Question: I'm trying to create a list of fonts for the user to choose from. I'm doing this by using the <URL> function but unfortunately, the list of returned fonts is much too long. There are many extra fonts that seem frivolous, duplicate, for a different language, or otherwise undesirable to display to the user. My screenshot best illustrates the junk I am trying to filter out.
My code for calling 'EnumFontFamiliesEx' looks like this:
'''
LOGFONT lf;
memset(&lf, 0, sizeof(lf));
lf.lfCharSet = DEFAULT_CHARSET;
// screenDC is result of CreateCompatibleDC(NULL)
EnumFontFamiliesEx(screenDC, &lf, GetFontsCallback, NULL, 0);
'''
The resulting list looks like this, after sorting alphabetically and removing fonts with duplicate face names:

As you can see, the 'ChooseFont' font common dialog is displaying a very reasonable list of fonts that is user-friendly and makes sense. On the other hand, my code displays a long list of extra fonts: fonts that start with "@" (why? what are they even for?), 3 extra variants of Arial font, and several other fonts of unknown purpose like Aheroni, Andalus, Angsana New, AngsanaUPC, and so on. It's insane.
How do I filter the list of fonts returned by 'EnumFontFamiliesEx' so that it matches the list shown in the 'ChooseFont' dialog?
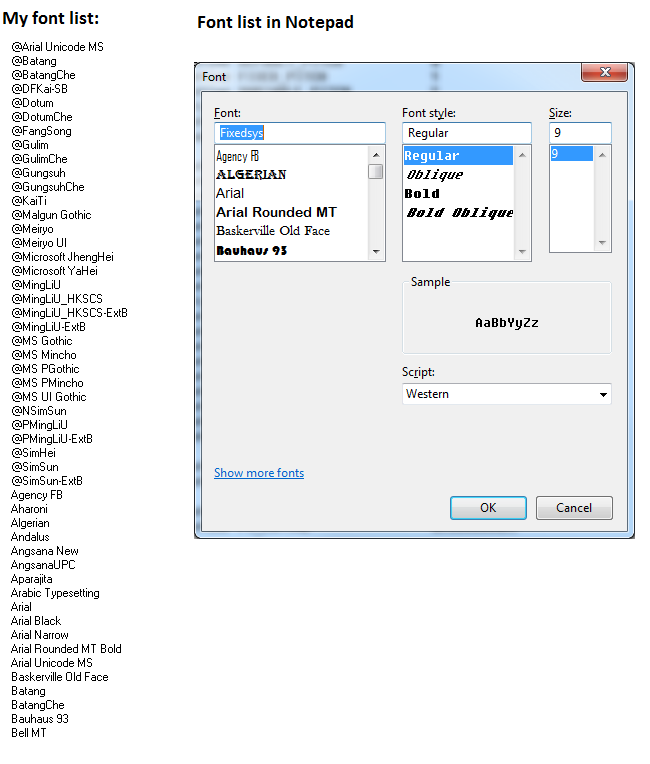
Answer: Thanks to Jesse Good, I have now learned about some insane unfortunate design decisions made by the Windows 7 team. I won't accept my own answer yet, because if someone else comes up with a way of using this hidden font feature in Windows 7 even when the registry key doesn't exist yet (e.g. perhaps by using the undocumented API, or some other trickery) and their answer works, I will accept it.
This filtering is done by actually "hiding" fonts in Windows 7 Control Panel. By default, fonts for other locales are hidden but they can be shown by the user. At least, this is the idea. Here is the MSDN page discussing this feature: <URL>.
Here are some key excerpts from this page and other nearby pages in MSDN (also see <URL>:
> Starting with Windows 7, the font management infrastructure supports the hiding of fonts which are not appropriate for a user's font selection lists. ... This feature means users need no longer be faced with long lists of inappropriate fonts. [emphasis mine] If you use the Windows ChooseFont API (Font common dialog) to enable font selection today, you will get the new behavior for free. The new Windows Scenic Ribbon (Font Controls) introduced in Windows 7 also supports this behavior and provides another reason to "Ribbonize" your applications.When a font is selected into a device context, there is no effect on drawing due to the font being hidden. [emphasis mine; there is apparently no way to differentiate hidden and visible fonts with EnumFontFamiliesEx] [emphasis mine]ChooseFont will only list the shown fonts and filter out the hidden fonts while displaying fonts in the list box. The additional flag (CF_INACTIVEFONTS) in the flags member of the CHOOSEFONT structure is added to allow you to display all the installed fonts in the font list, the same as ChooseFont behaved before Windows 7.
So in other words, unless you use the ChooseFont common dialog or the official Windows ribbon control (only available on Windows Vista/7), you have no supported way at all of filtering out hidden fonts. Is it any surprise or wonder that many users on the Internet are complaining that hiding fonts in the Windows 7 Control Panel seems to have no effect?!? (I previously false posted that MS Word 2010 filters out hidden fonts. It appears it does not, because they use their own custom ribbon control and not the ribbon built into Windows. It is amusing that the Windows 7 Font Control Panel, by design, is not compatible with one of Microsoft's flagship products and cannot be made compatible without dumping the more powerful ribbon in Office.)
Based on the the link that Jesse Good posted, I learned that the hidden fonts are stored in an undocumented registry key. Through this link, and also some experimentation and analysis with Process Monitor (looking at both stack traces and registry accesses), I learned the following:
- - - -
Therefore, the link posted by Jesse Good might work for many/most cases, but not 100% of the time. You need a way to reliably recreate these registry keys (or at least assume defaults) if they don't exist. The default behavior is still to hide some fonts, even if the registry keys are gone (e.g. on a new user profile).